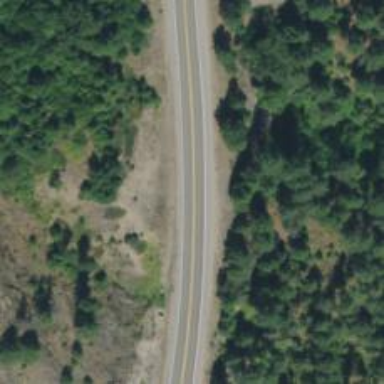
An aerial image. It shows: Asphalt trunk highway.